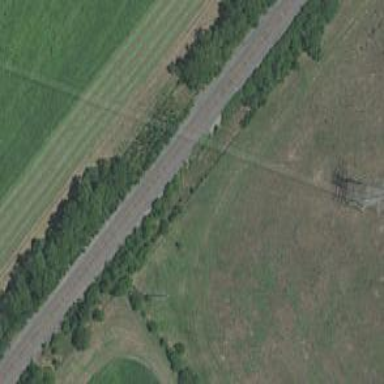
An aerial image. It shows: Railway track.